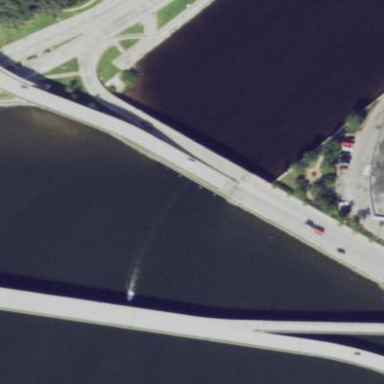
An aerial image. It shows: Man-made bridge.